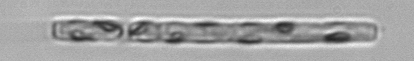
Label: Guinardia_delicatula